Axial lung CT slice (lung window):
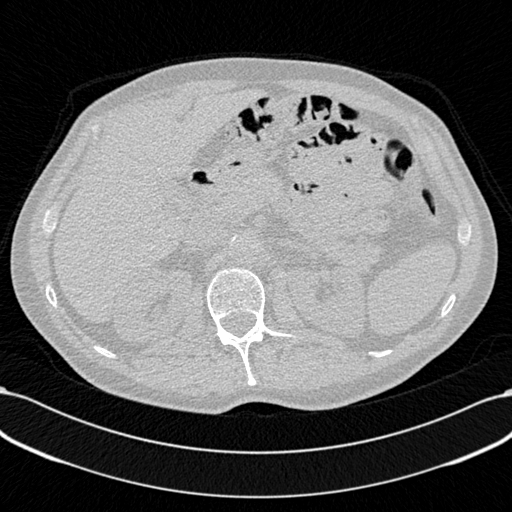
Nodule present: no